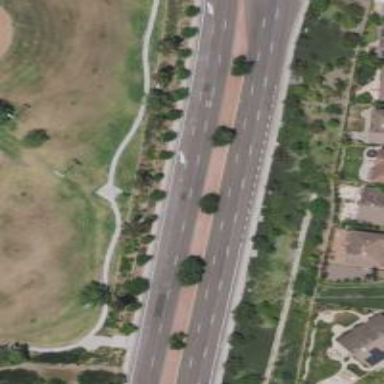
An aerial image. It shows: Secondary road.